Field crop: maize
Growth stage: 2
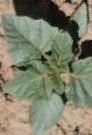
Species: datura